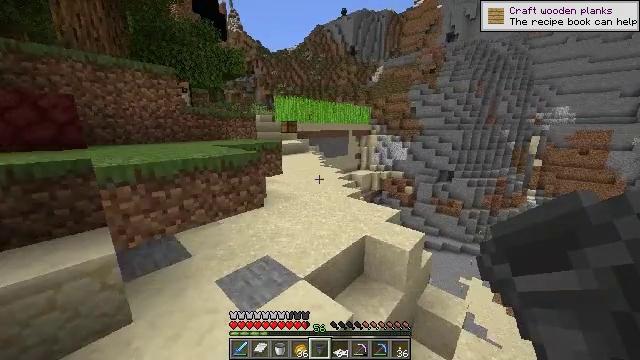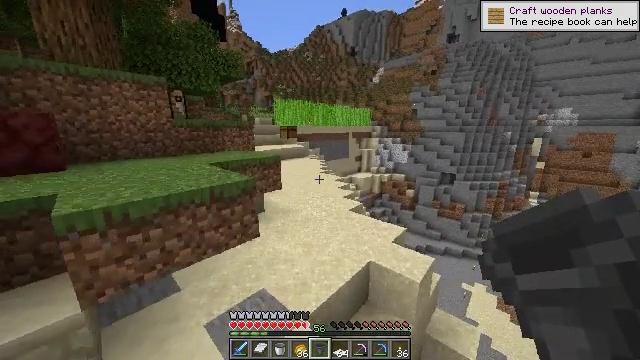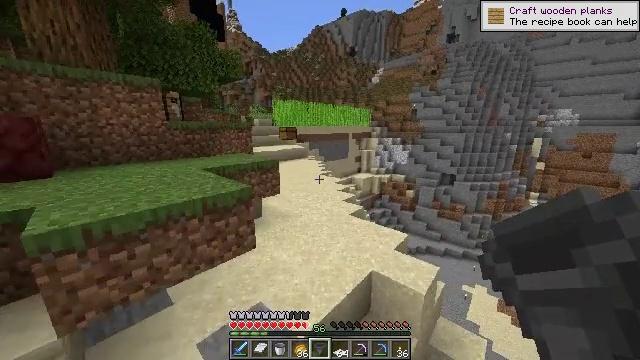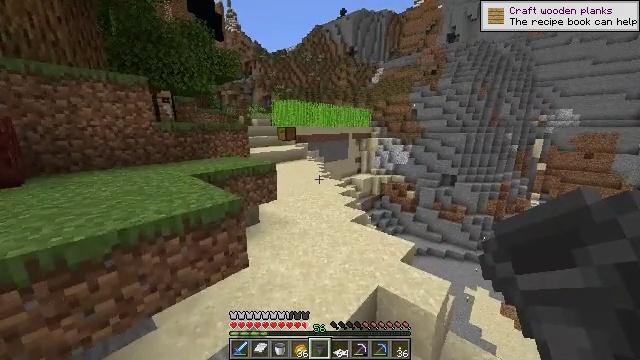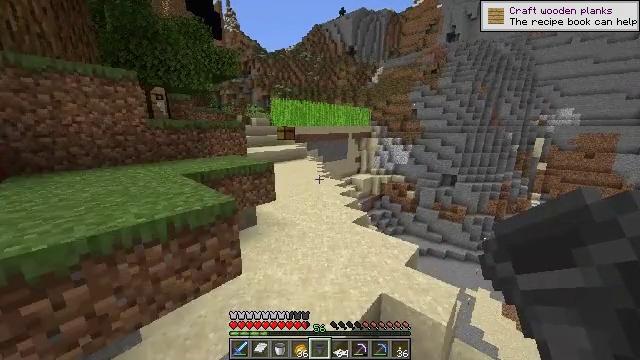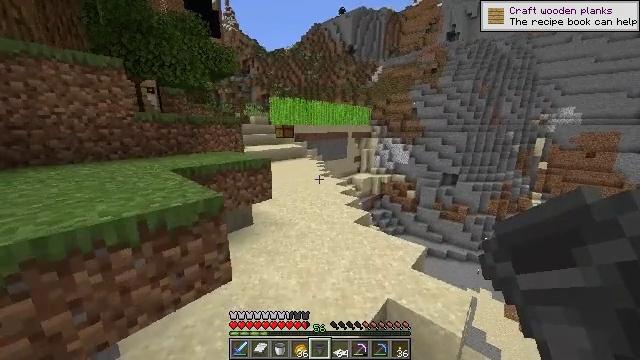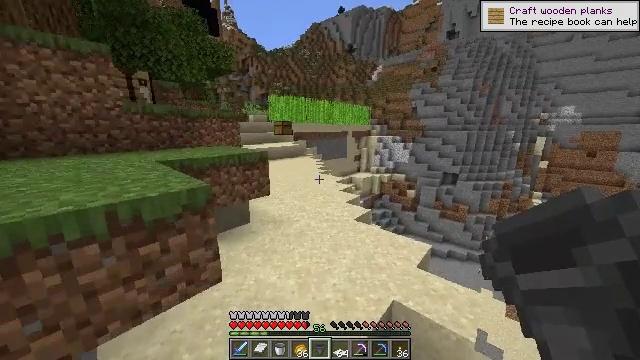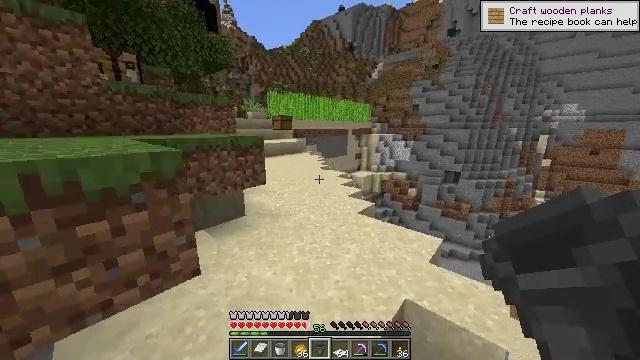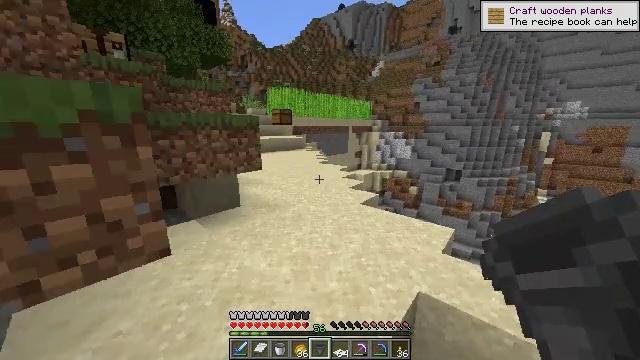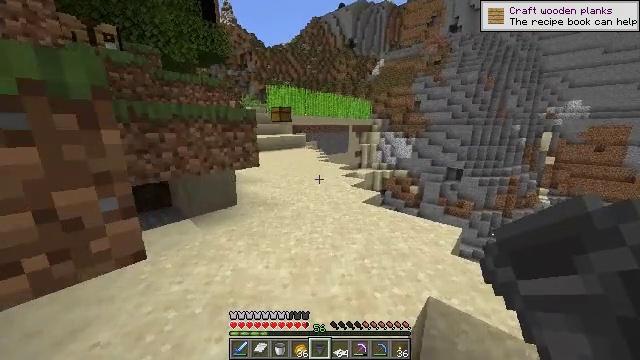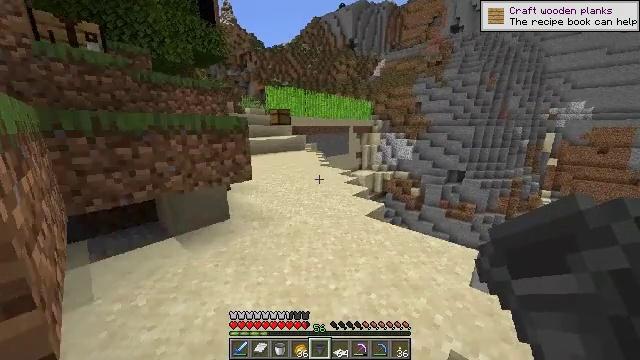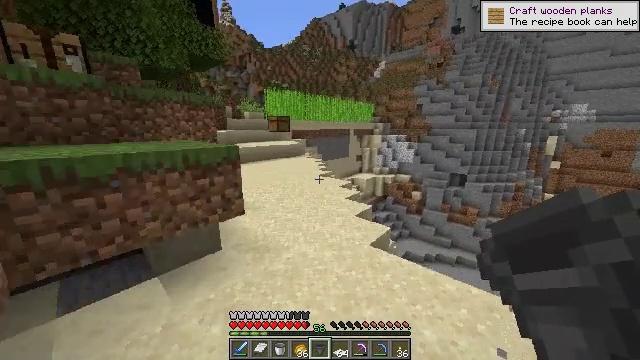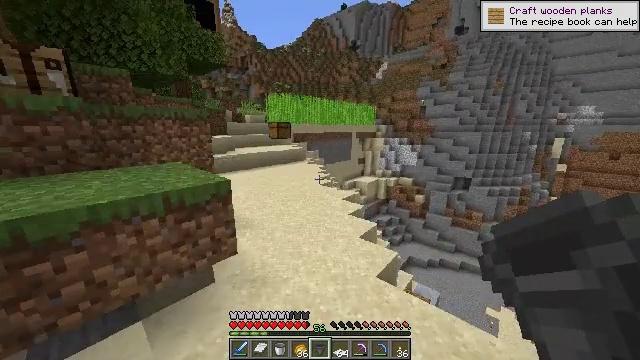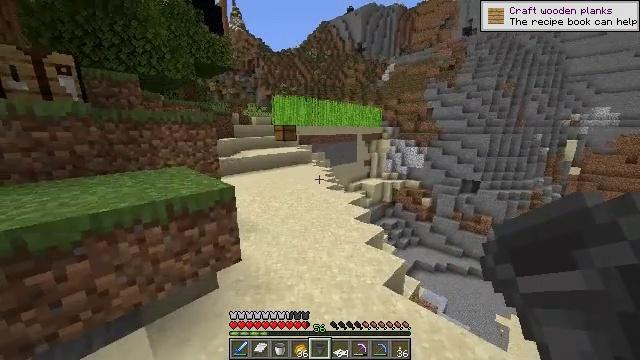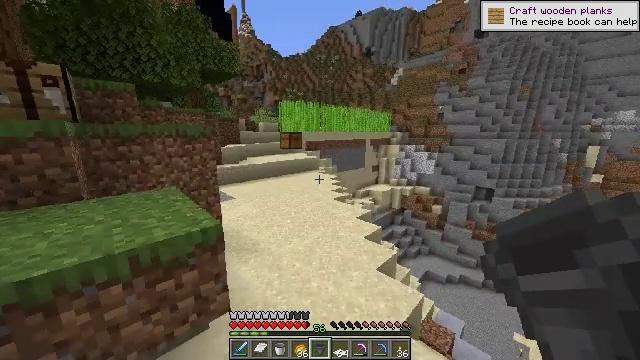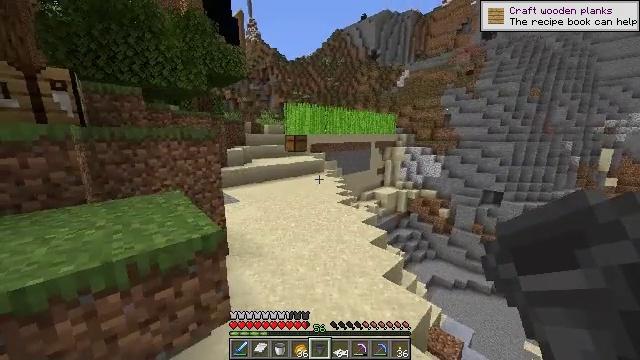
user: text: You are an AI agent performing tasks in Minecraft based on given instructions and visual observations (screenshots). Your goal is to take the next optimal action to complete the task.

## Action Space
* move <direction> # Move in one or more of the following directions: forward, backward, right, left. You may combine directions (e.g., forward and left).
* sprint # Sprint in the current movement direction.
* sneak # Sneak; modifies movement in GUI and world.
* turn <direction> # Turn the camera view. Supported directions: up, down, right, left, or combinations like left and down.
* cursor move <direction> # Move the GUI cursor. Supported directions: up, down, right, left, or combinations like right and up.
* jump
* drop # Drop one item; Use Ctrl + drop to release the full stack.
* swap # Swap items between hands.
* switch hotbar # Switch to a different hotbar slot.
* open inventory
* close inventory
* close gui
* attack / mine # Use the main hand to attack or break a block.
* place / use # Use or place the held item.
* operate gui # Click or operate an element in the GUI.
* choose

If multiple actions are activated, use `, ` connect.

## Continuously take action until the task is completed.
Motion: motion action
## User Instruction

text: Drop a white carpet.
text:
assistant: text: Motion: move forward, jump
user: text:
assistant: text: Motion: move forward, jump
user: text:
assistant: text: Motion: move forward, jump
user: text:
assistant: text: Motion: move forward, jump
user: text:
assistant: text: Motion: move forward, jump
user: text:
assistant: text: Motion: move forward, jump
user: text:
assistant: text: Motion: move forward, jump
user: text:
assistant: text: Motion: move forward, jump
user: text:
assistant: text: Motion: move forward, jump
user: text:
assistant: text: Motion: move forward, jump
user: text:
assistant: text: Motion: move forward, jump
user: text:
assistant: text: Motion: move forward, jump
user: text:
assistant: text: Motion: move forward, turn left, jump
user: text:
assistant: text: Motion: move forward, turn left, jump
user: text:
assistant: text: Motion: move forward, turn left, jump
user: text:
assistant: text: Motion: move forward, turn left, jump
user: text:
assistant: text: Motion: move forward, turn left, jump
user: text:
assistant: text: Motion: move forward, turn left, jump
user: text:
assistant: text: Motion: move forward, turn left, jump
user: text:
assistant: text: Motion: move forward, turn left, jump
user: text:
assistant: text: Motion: move forward, jump
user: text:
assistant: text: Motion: move forward, jump
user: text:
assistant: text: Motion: move forward, jump
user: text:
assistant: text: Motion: move forward, jump
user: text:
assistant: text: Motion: move forward, jump
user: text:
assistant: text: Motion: move forward, jump
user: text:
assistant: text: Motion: move forward, jump
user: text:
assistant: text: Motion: move forward, jump
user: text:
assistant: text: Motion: move forward, jump
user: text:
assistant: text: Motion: move forward, jump